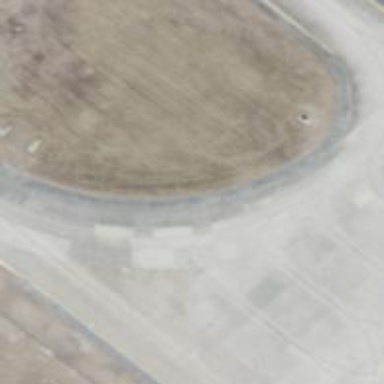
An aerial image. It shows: Taxiway at the airport with asphalt surface.